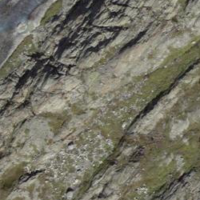
EUNIS habitat code: 48
Species observed at this site:
Saxifraga paniculata